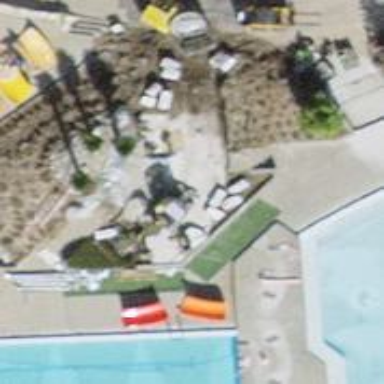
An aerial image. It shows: Water slide attraction.